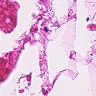
Metastatic tissue present: no